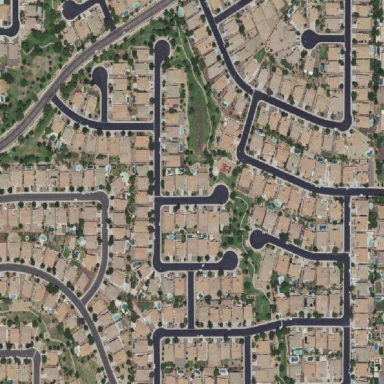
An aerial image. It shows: Residential area within neighborhood.